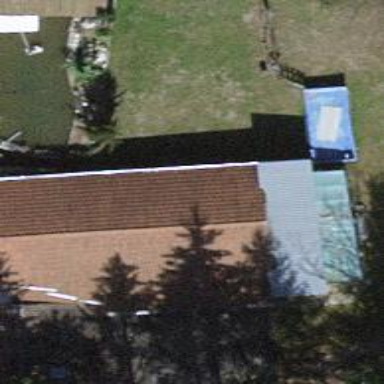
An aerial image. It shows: Garage.